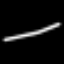
Label: line